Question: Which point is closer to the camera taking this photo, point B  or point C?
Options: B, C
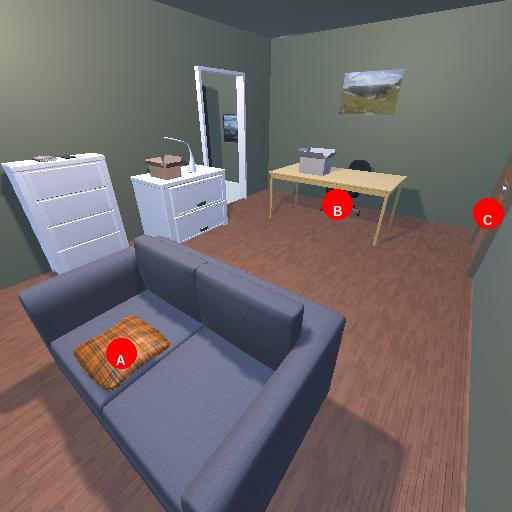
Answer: B